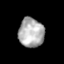
Tissue: skin
Cell type: T cells
Senescence score: 0.2814
Nuclear area (px): 727
Mean DAPI intensity: 174.909